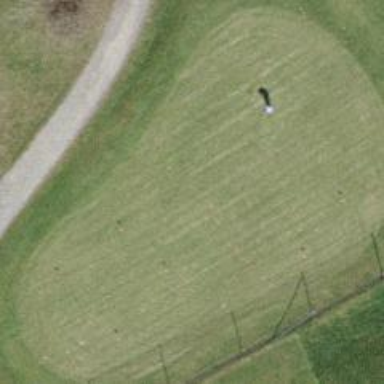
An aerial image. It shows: Picturesque green golfing area with grass land use.